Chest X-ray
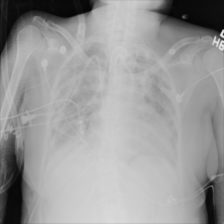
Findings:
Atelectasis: negative
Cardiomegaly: negative
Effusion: negative
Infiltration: negative
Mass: negative
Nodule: negative
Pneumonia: negative
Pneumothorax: negative
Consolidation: negative
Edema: negative
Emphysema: negative
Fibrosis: negative
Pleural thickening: negative
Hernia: negative